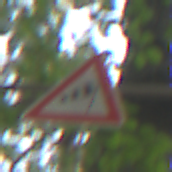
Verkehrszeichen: SeitenwindVonRechts
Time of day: MorningAfternoon
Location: Outdoor (RoadRail)
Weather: Clear
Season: NotSpecified
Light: Natural